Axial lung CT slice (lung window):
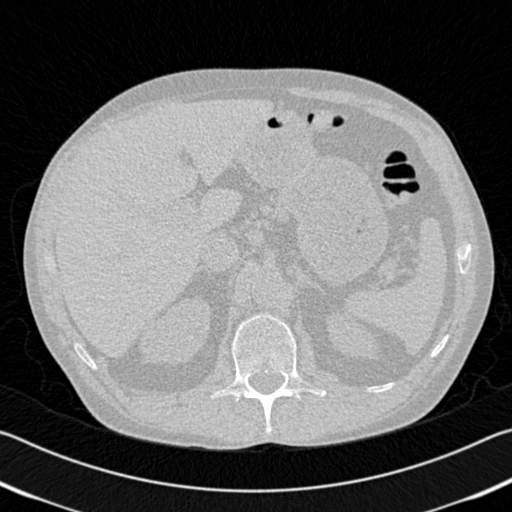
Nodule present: no